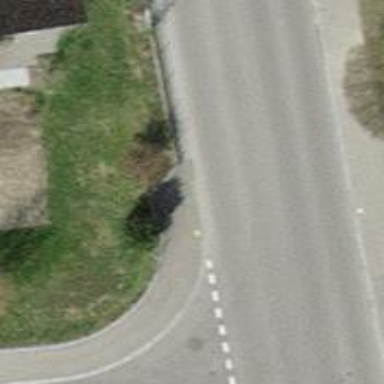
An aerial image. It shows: Kerb barrier.